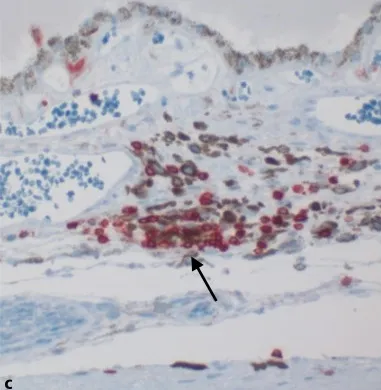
C; Photomicrograph of an immunohistochemical staining for CD45, showing dense choroidal lymphocytic infiltration in proximity to a choroidal vein. Original magnification, x400.
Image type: pathology (immunostaining)